Field crop: maize
Growth stage: 2
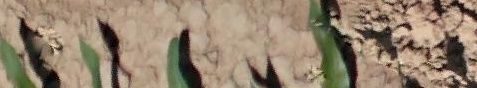
Species: maize